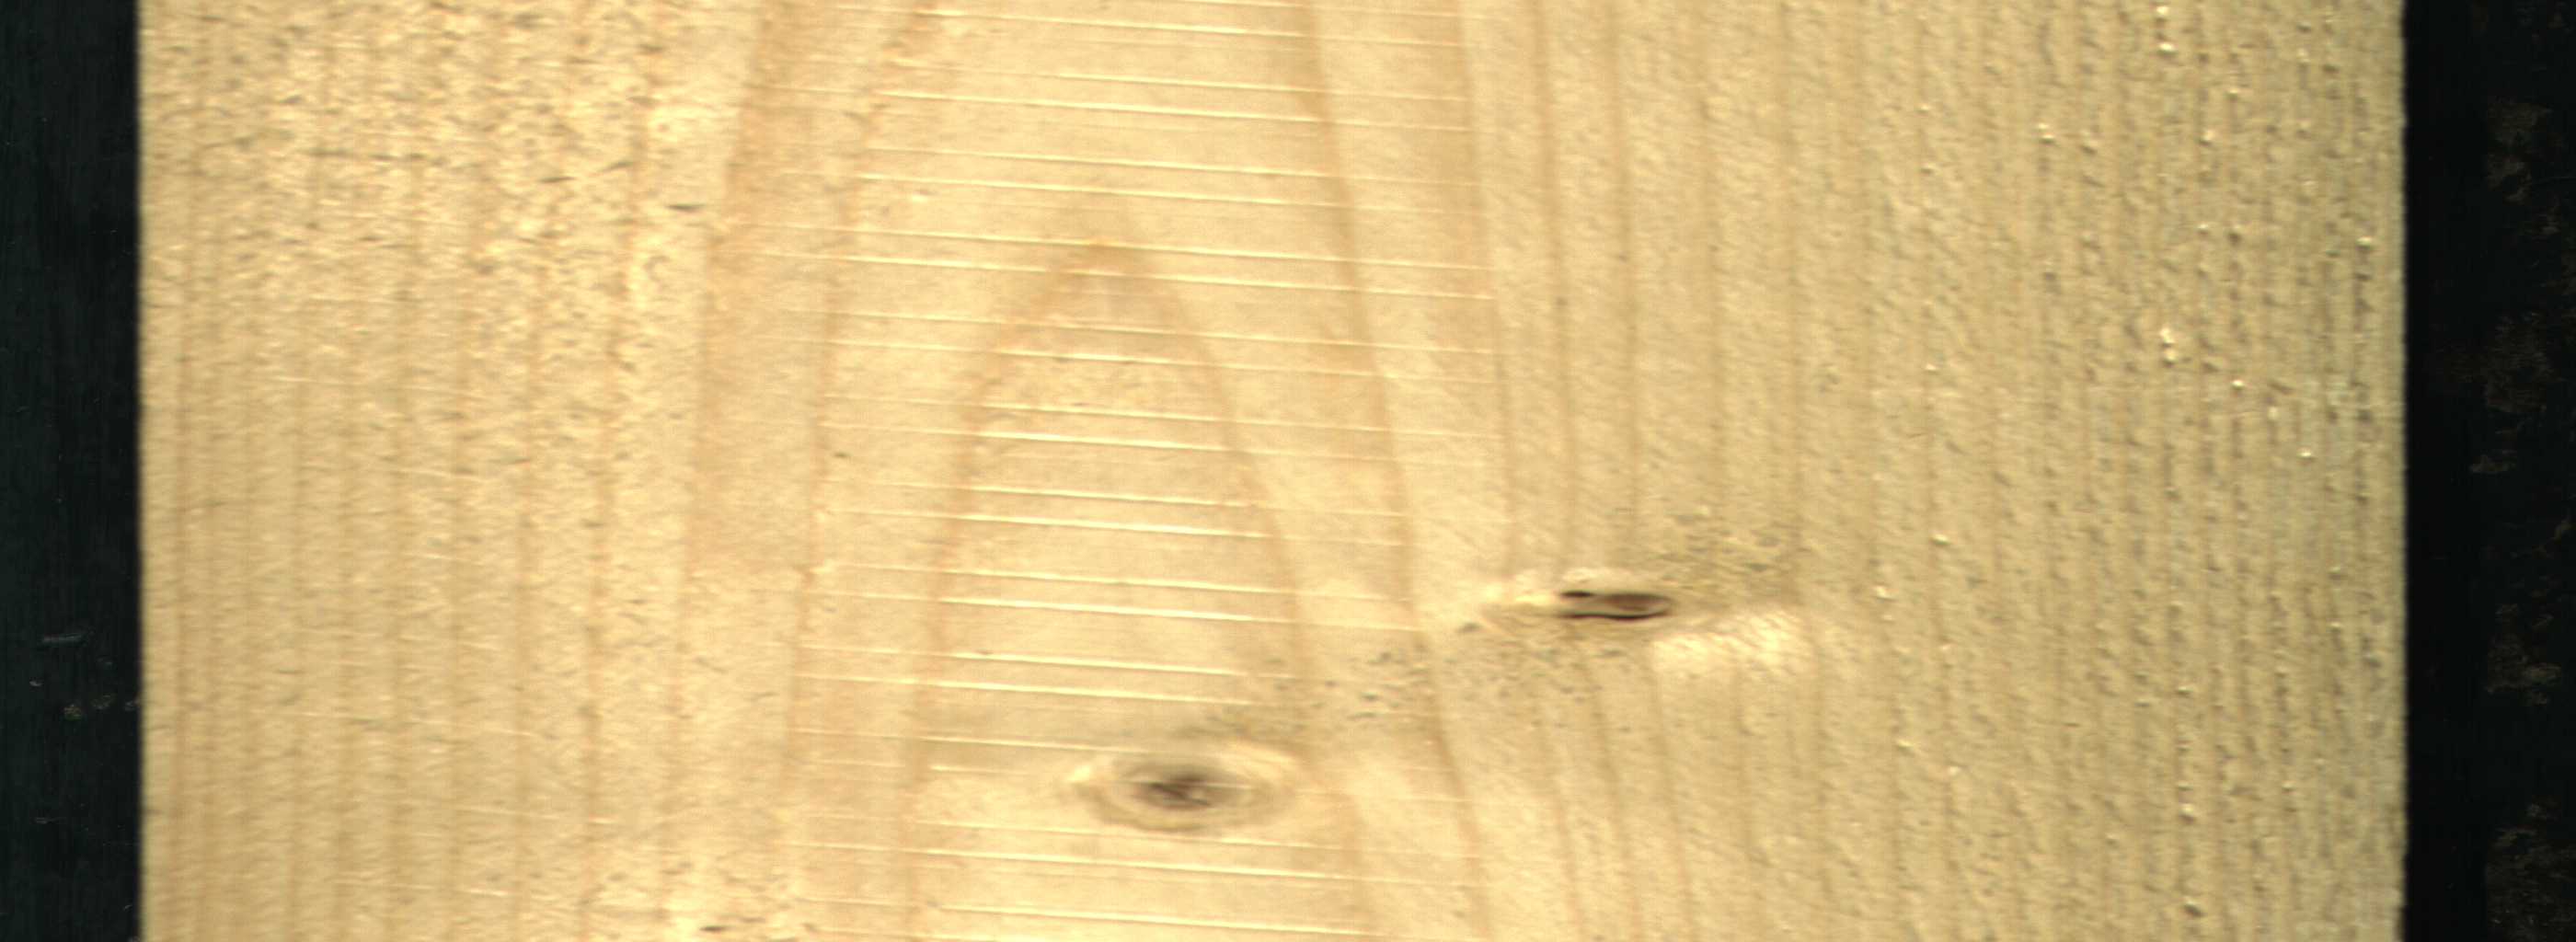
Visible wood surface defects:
Live_Knot
Live_Knot